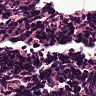
Metastatic tissue present: no